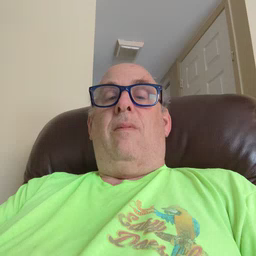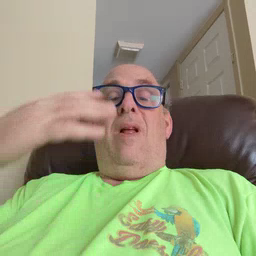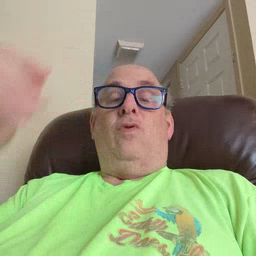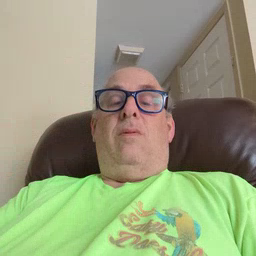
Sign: outside